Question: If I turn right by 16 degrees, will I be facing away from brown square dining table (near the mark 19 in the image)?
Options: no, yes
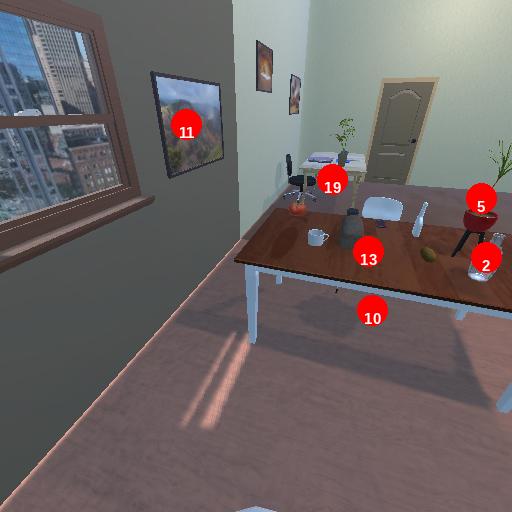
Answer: no